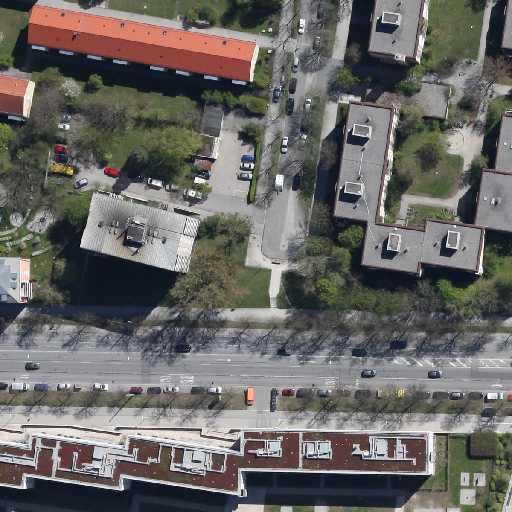
Referring expression: sidewalk along with tree